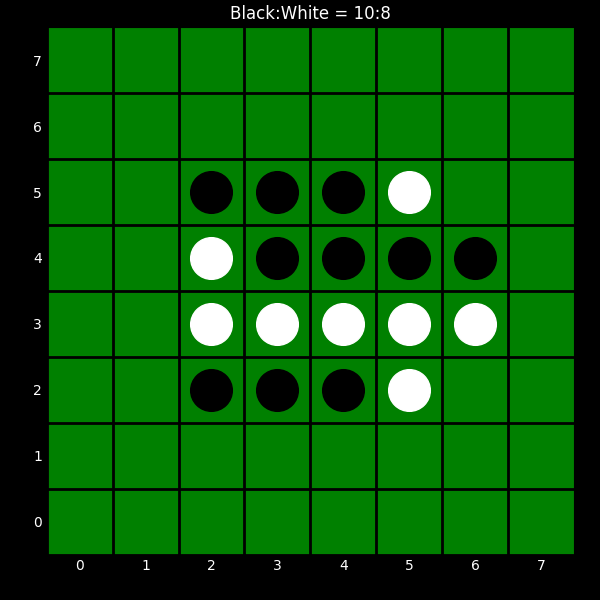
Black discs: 10
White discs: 8